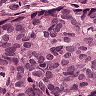
Metastatic tissue present: yes